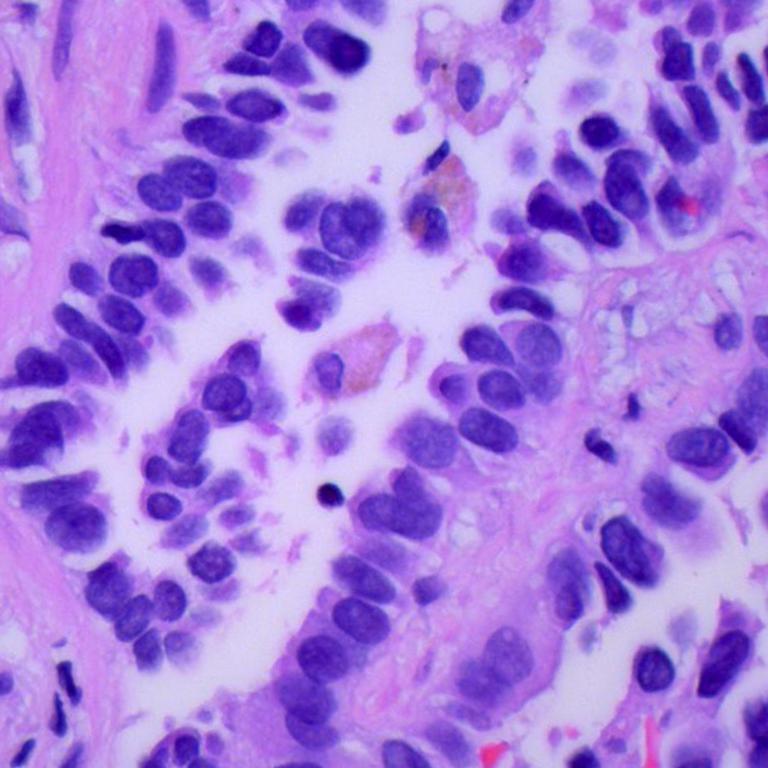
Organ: lung
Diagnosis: adenocarcinomas